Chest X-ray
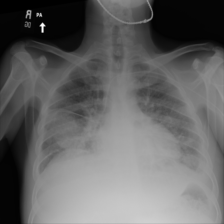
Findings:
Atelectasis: negative
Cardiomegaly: negative
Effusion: positive
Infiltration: positive
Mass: negative
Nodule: negative
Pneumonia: negative
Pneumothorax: negative
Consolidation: negative
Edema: negative
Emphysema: negative
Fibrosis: negative
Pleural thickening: negative
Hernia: negative